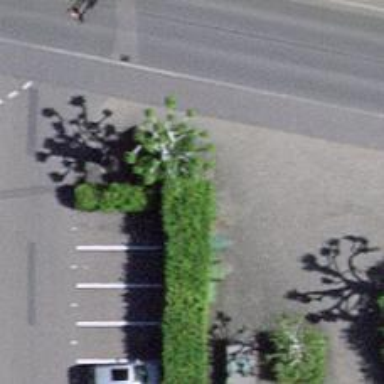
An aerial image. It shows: Hedge barrier.